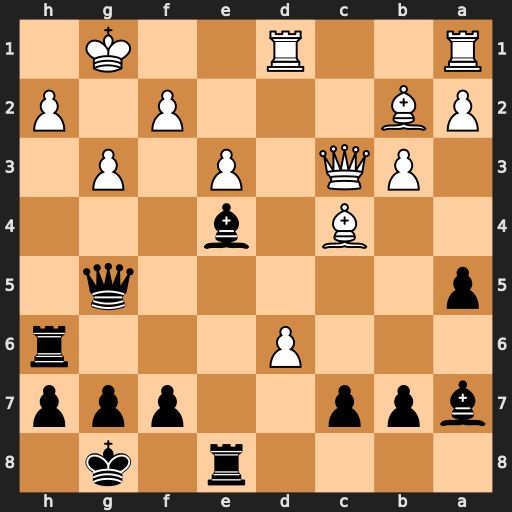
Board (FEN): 4r1k1/bpp2ppp/3P3r/p5q1/2B1b3/1PQ1P1P1/PB3P1P/R2R2K1
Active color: b
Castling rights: -
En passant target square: -
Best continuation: Rxh2 Bxf7+ Kxf7